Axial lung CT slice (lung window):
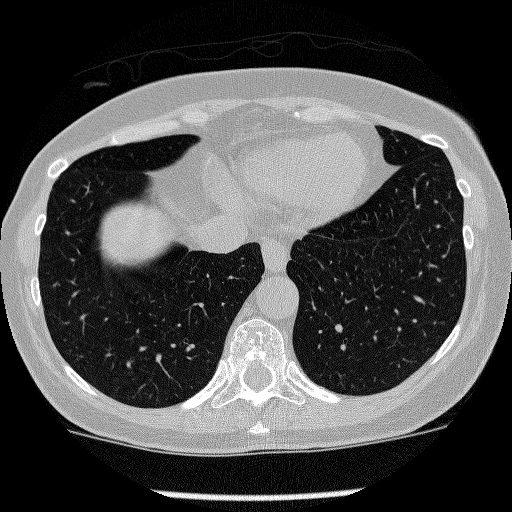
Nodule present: no